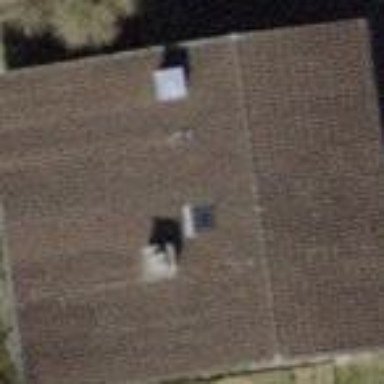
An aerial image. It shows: Detached building with saltbox-shaped roof.